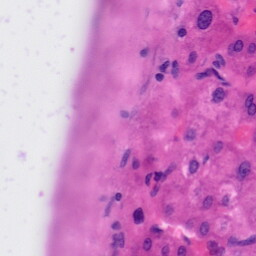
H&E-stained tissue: Liver